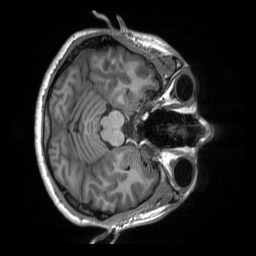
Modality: T1w
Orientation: axial
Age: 25
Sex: male
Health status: healthy
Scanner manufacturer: siemens
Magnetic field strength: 3 T
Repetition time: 2.53 s
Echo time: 0.00219 s